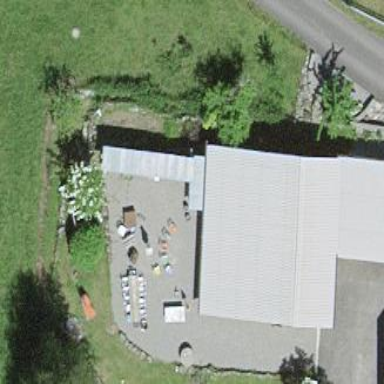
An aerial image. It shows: Farm auxiliary building.